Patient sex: F
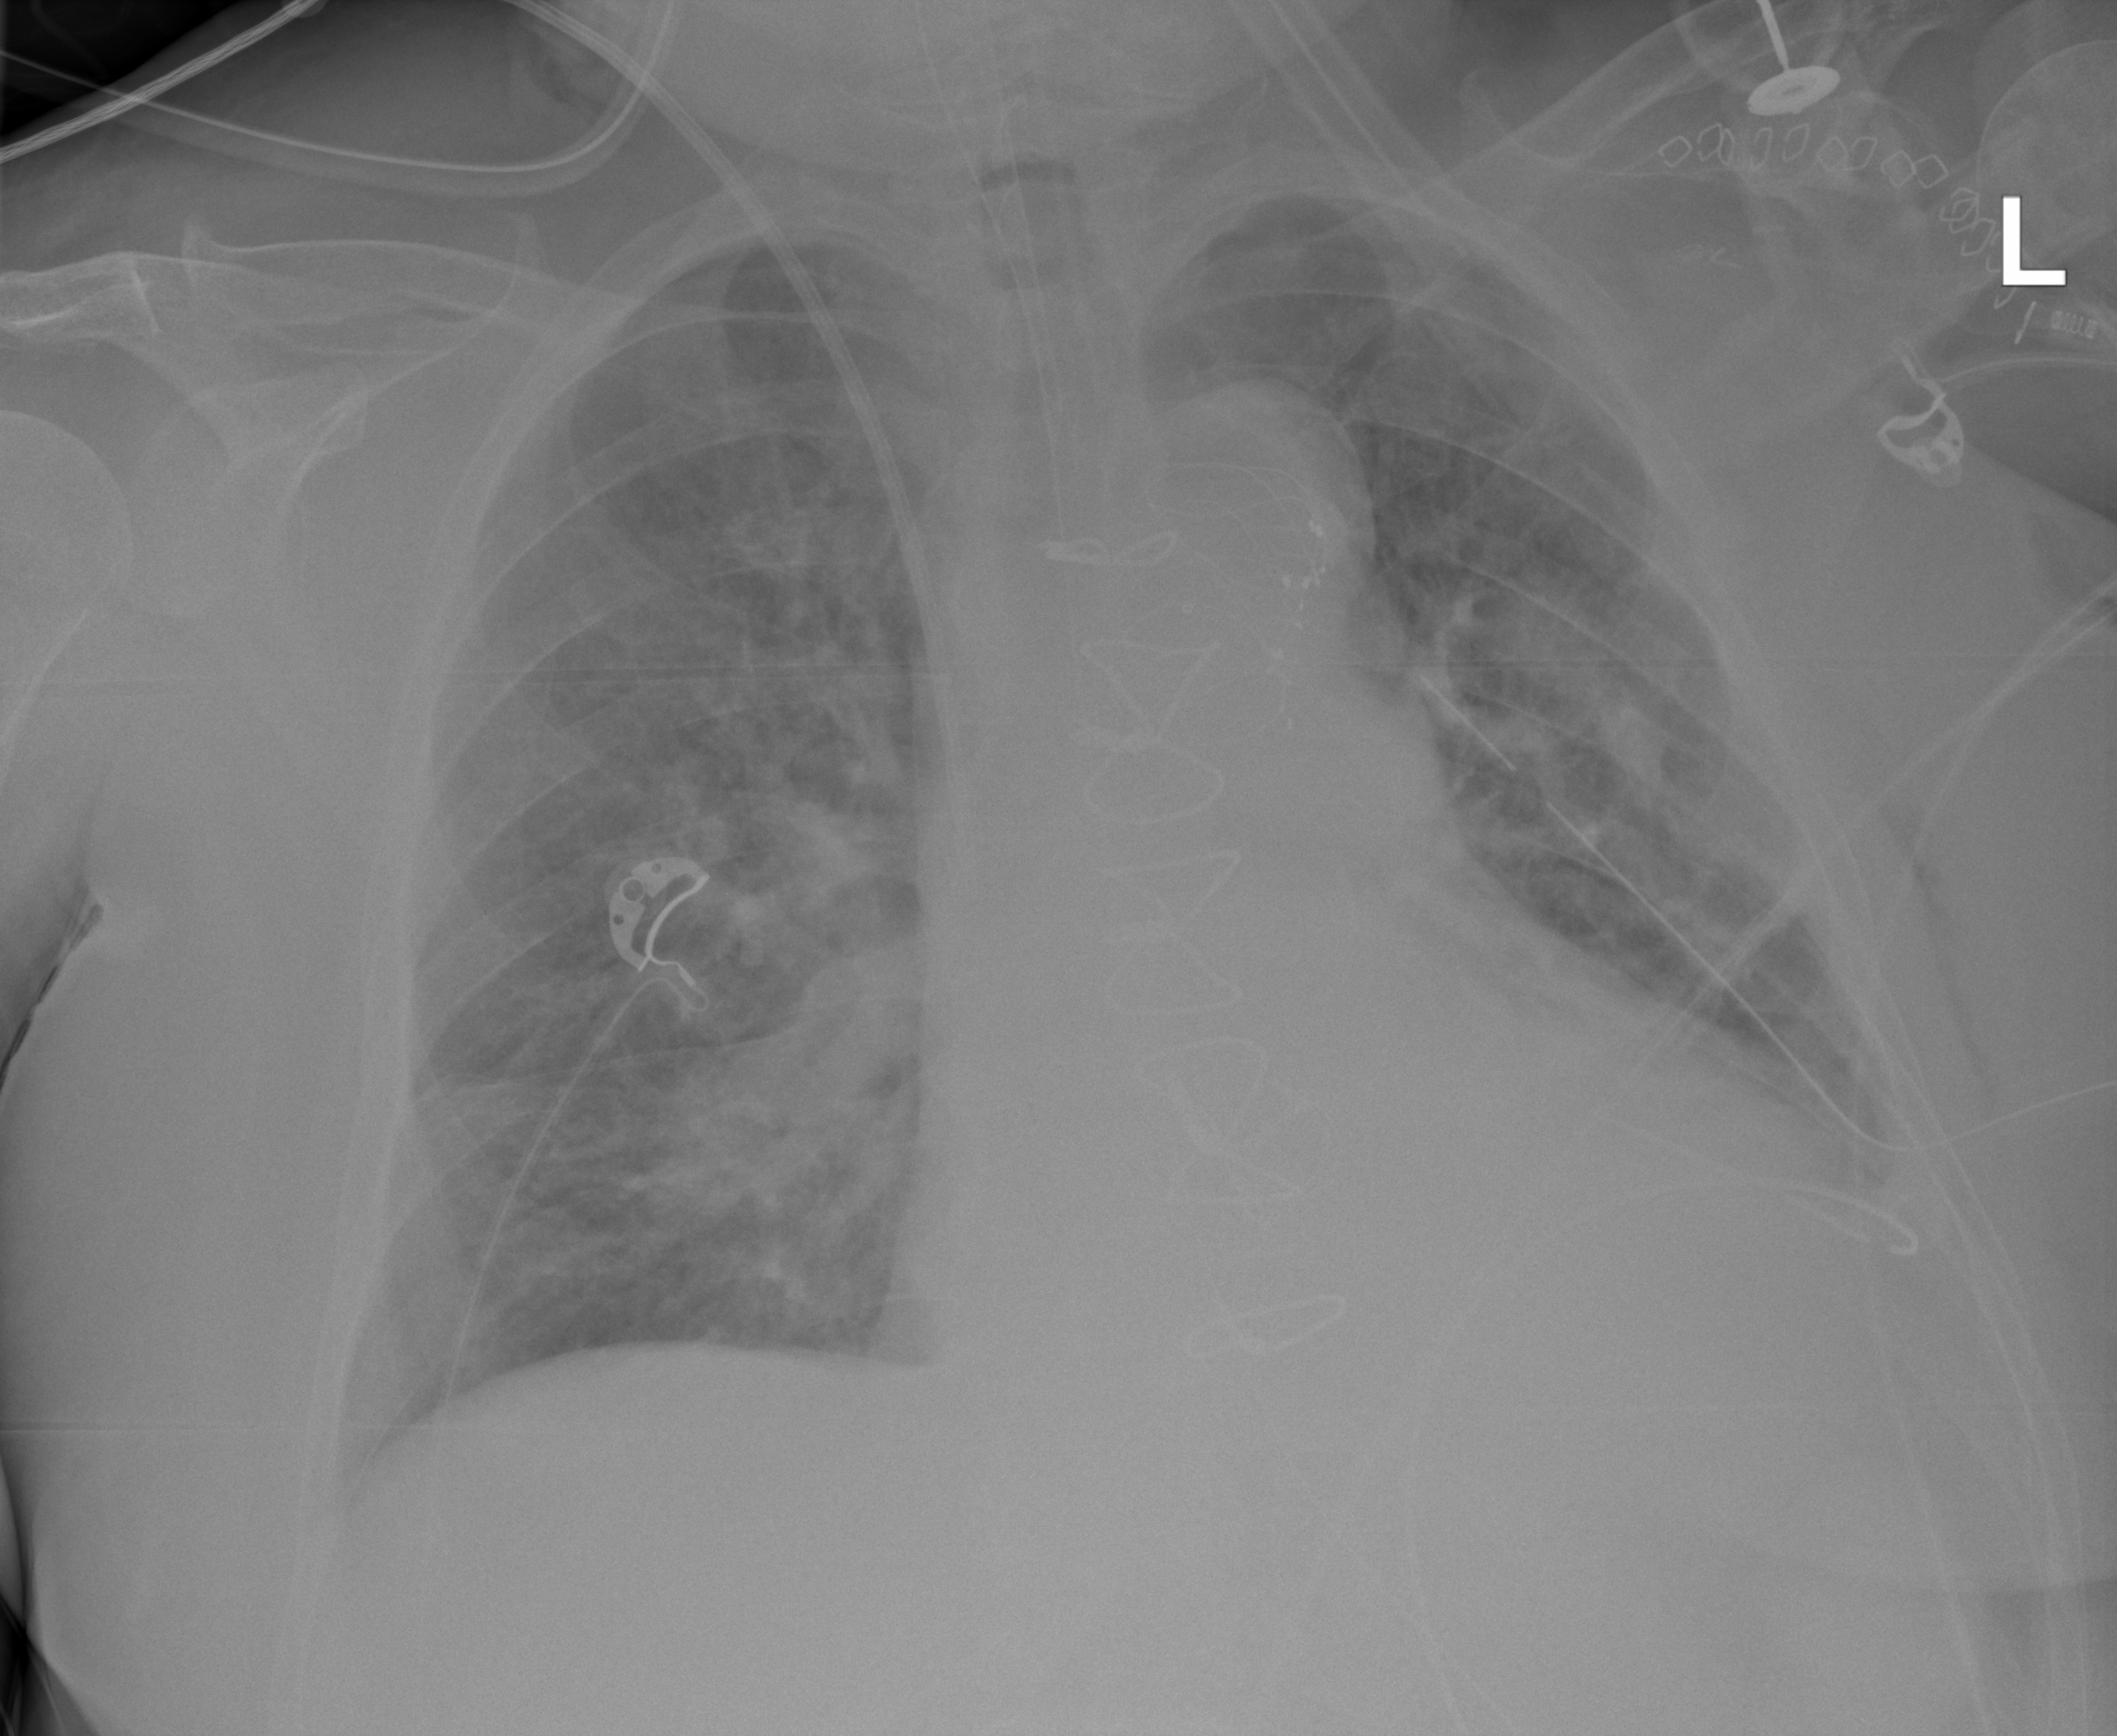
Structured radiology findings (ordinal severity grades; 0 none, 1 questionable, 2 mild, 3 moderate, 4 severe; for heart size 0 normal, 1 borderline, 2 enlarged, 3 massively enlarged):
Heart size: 2
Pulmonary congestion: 2
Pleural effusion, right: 1
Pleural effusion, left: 2
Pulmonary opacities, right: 3
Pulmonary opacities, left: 2
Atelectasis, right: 2
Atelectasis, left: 2